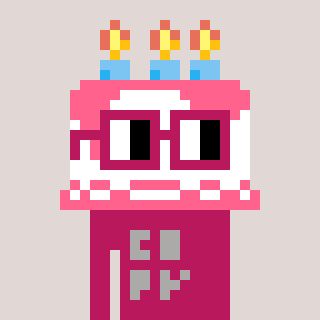
a pixel art character with square dark red glasses, a cake-shaped head and a darkpink-colored body on a warm background